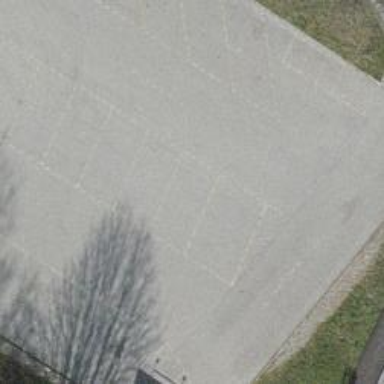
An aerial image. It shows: Parking aisle designated as service road.